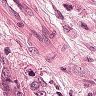
Metastatic tissue present: yes